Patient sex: F
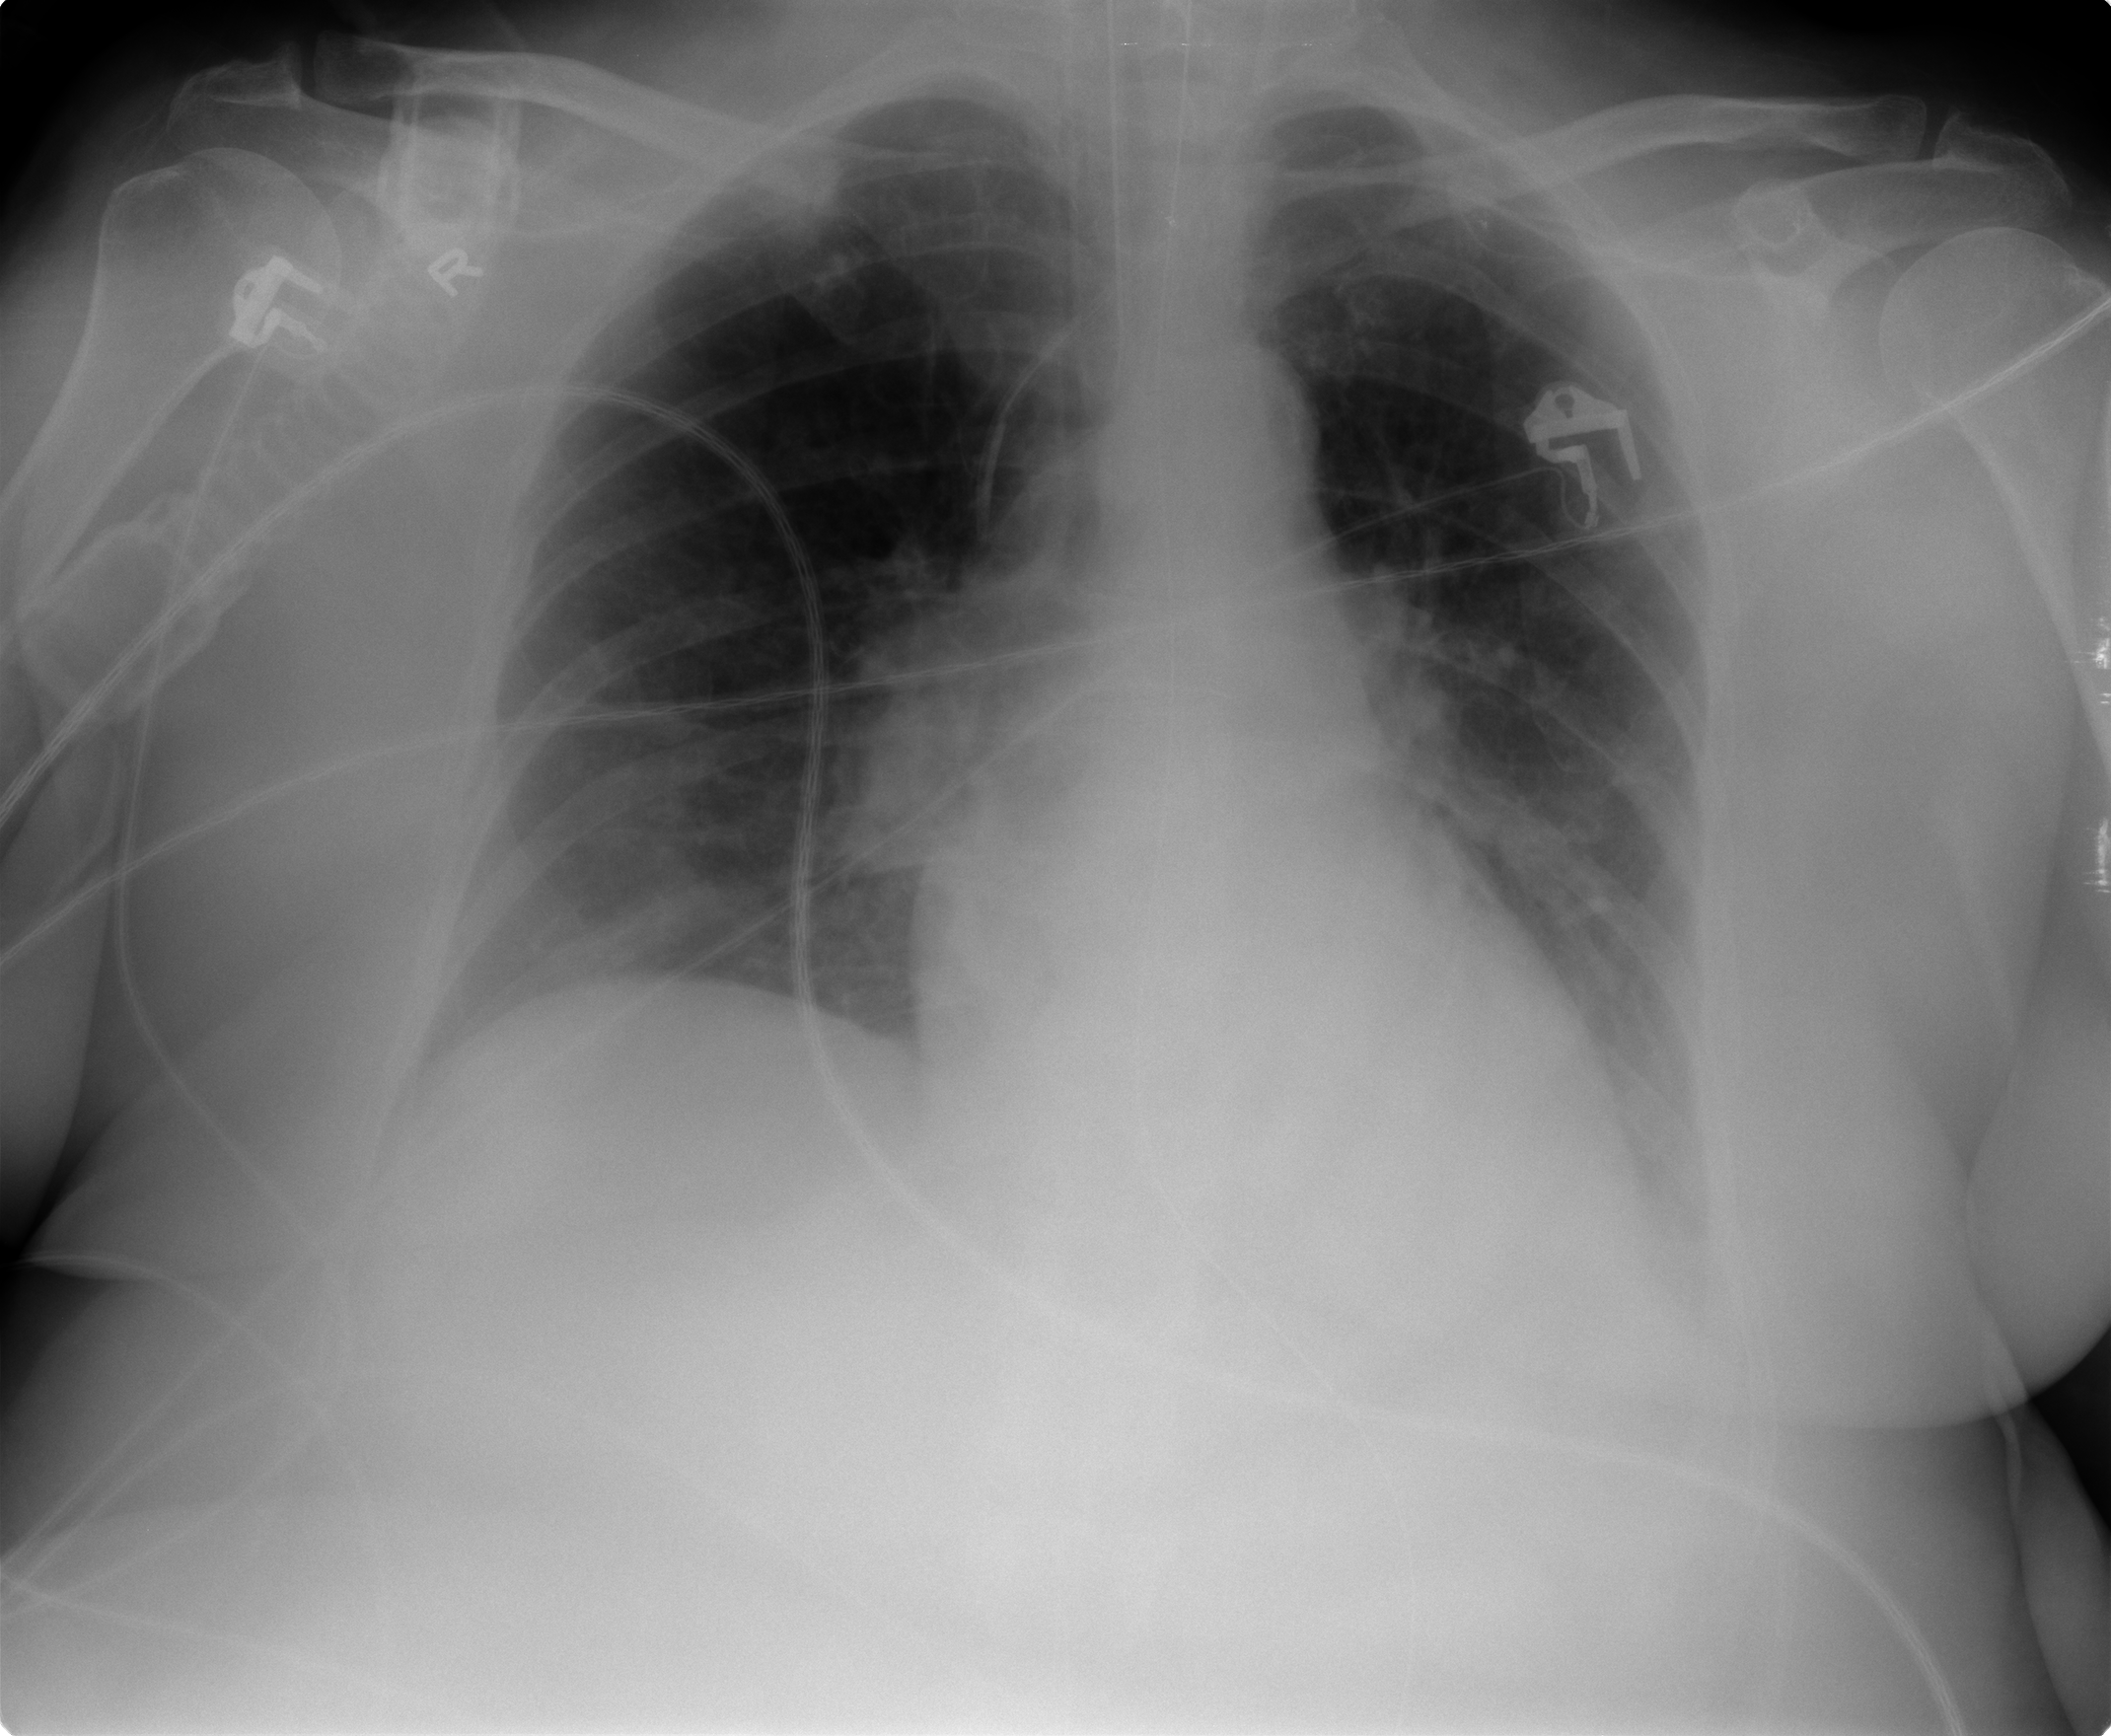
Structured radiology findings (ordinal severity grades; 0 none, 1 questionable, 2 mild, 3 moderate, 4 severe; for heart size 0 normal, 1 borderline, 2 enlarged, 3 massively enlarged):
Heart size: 0
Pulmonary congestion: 2
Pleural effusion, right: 2
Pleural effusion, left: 2
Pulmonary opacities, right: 1
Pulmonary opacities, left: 1
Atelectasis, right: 2
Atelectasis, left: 2